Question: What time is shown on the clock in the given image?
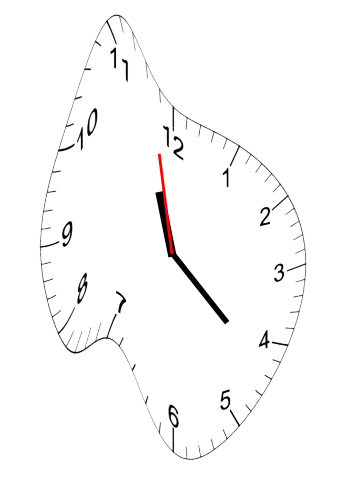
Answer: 11:21:58